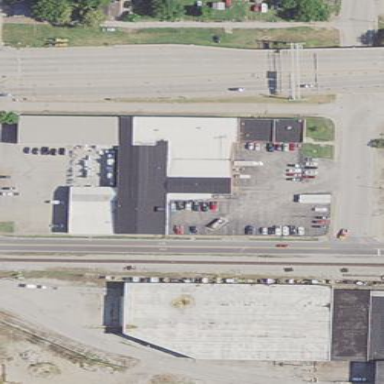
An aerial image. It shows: Industrial building.